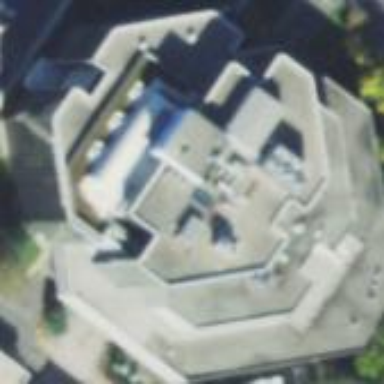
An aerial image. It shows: Office building.